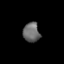
Tissue: lung
Cell type: Fibroblasts
Senescence score: 0.6808
Nuclear area (px): 317
Mean DAPI intensity: 106.227